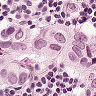
Metastatic tissue present: yes